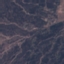
Land use / land cover: HerbaceousVegetation